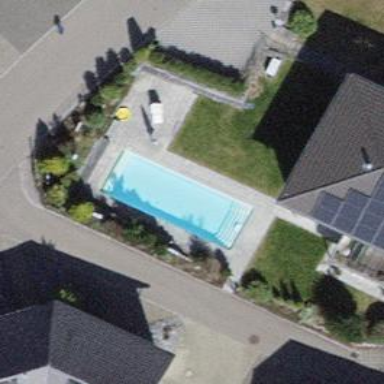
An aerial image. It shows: Swimming pool located in leisure land.